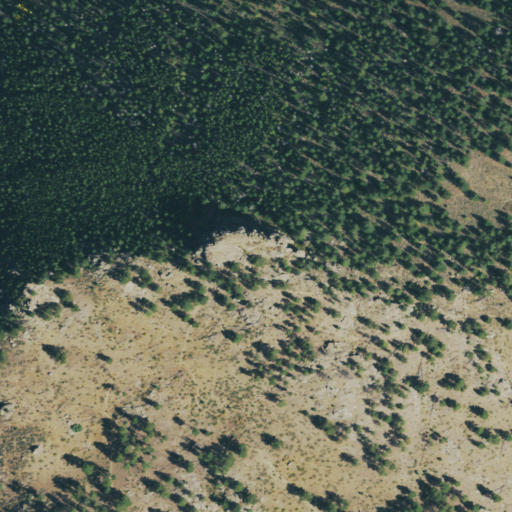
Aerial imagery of mountain in Colorado named Eagle Cliff Mountain containing evergreen forest and shrub